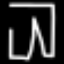
Label: pants